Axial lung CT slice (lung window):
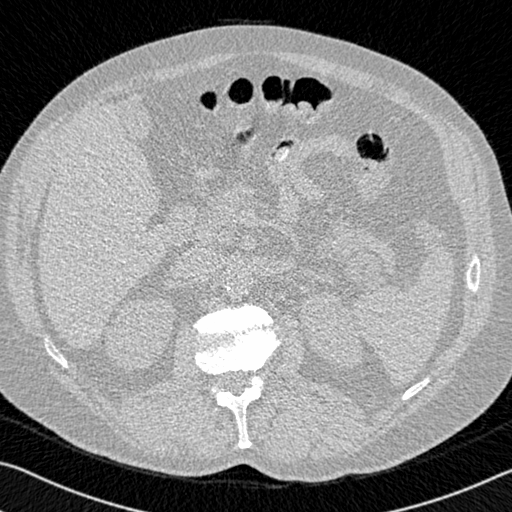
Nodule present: no